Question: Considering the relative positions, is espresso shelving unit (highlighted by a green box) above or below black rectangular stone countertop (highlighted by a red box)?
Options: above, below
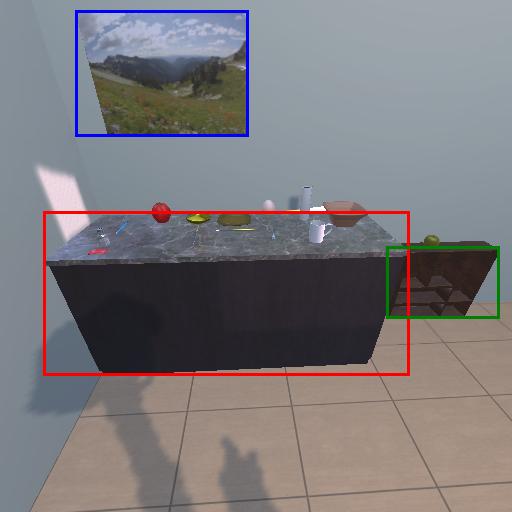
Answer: above